Question: I am trying to create a fragment which will consist of a tablayout so i am using FragmentTabHost , but setup() method in code is giving error as follows -
'''
public class PayFrag extends Fragment {
private FragmentTabHost mTabHost ;
View mRoot;
TabHost tabHost;
@Override
public View onCreateView(LayoutInflater inflater, ViewGroup container, Bundle savedInstanceState) {
mTabHost = new FragmentTabHost(getActivity());
mTabHost.setup(getActivity(),getChildFragmentManager(),R.layout.payfrag);
'''
lastline in the code gives error
I've even updated the android.support-v4 in gradle - here is my module gradle
'''
apply plugin: 'com.android.application'
android {
compileSdkVersion 21
buildToolsVersion '21.1.2'
defaultConfig {
applicationId "com.example.sairav.app3"
minSdkVersion 17
targetSdkVersion 21
versionCode 1
versionName "1.0"
}
buildTypes {
release {
minifyEnabled false
proguardFiles getDefaultProguardFile('proguard-android.txt'), 'proguard-rules.pro'
}
}
}
dependencies {
compile fileTree(dir: 'libs', include: ['*.jar'])
compile 'com.android.support:appcompat-v7:22.1.1'
compile 'com.android.support:support-v4:22.1.1'
}
'''
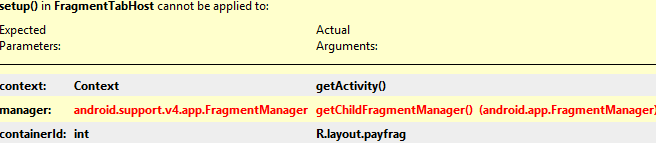
Answer: You have to import v4 support library instead of standard library. In imports at the top of your PayFrag Fragment add these two lines:
'''
import android.support.v4.app.Fragment;
import android.support.v4.app.FragmentTabHost;
'''
If you have 'android.app.Fragment' imported, you can replace it.